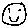
Label: smiley face